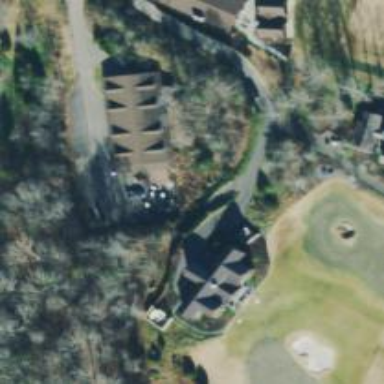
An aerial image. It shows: Path designated for golf carts.